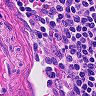
Metastatic tissue present: no